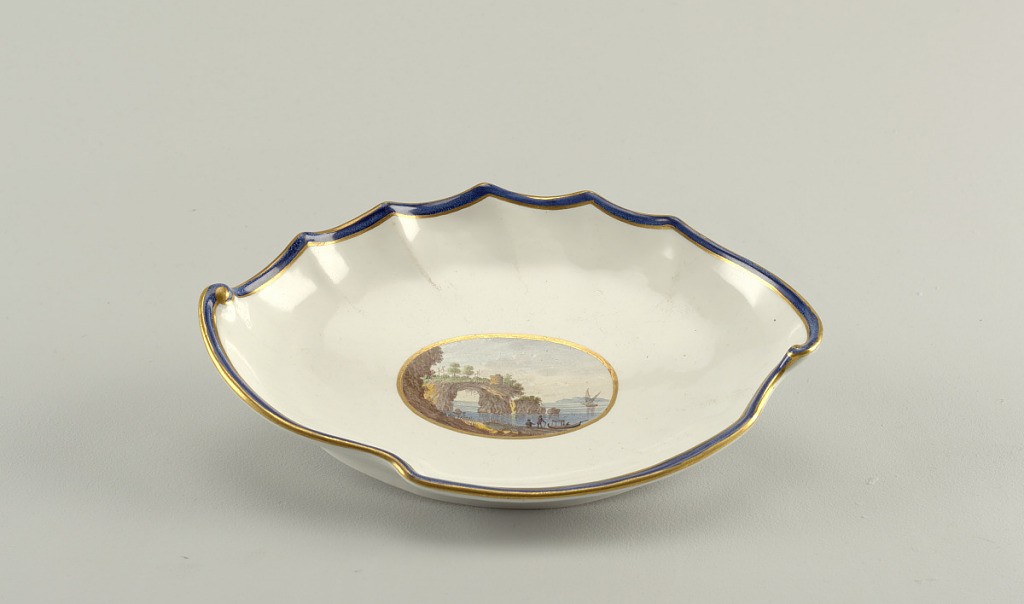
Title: "Topographical" Dinner or Dessert Service ("A Vedute")
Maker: Doccia Porcelain Factory, Italian, established 1735
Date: ca. 1810–1820
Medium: hard paste porcelain, vitreous enamel, gold
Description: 1938-57-446/450: Asymetrical ovoid dish with scalloped rim, scrolle...;     1938-57-446-a: Asymetrical ovoid dish with scalloped rim, scrolle...